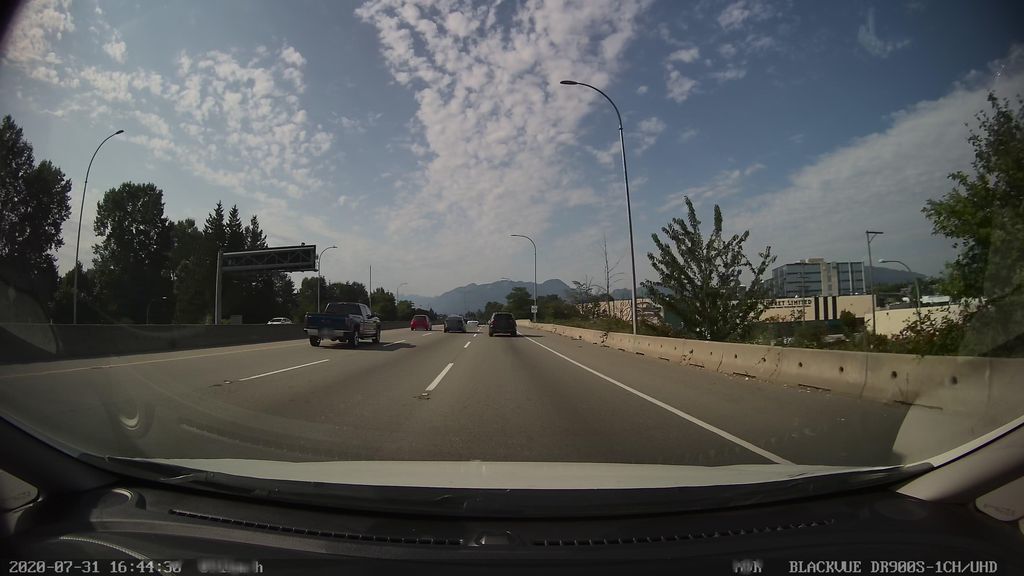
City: vancouver